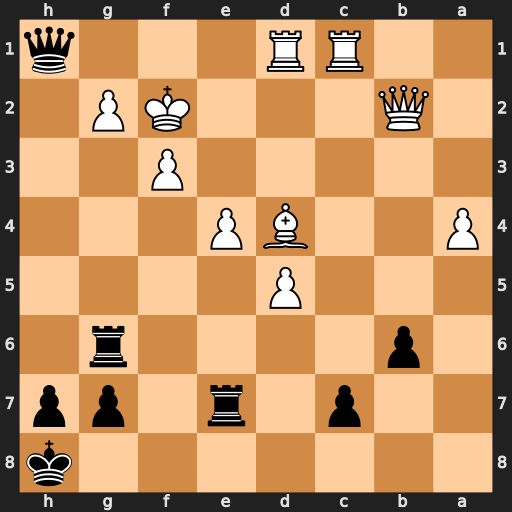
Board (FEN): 7k/2p1r1pp/1p4r1/3P4/P2BP3/5P2/1Q3KP1/2RR3q
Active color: b
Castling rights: -
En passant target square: -
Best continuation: Rxg2+ Ke3 Qh6+ Kd3 Rxb2